Interaction volume radius: 5 \u00c5
Interaction volume height: 20 \u00c5
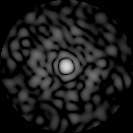
Disorder parameter: 0.8825